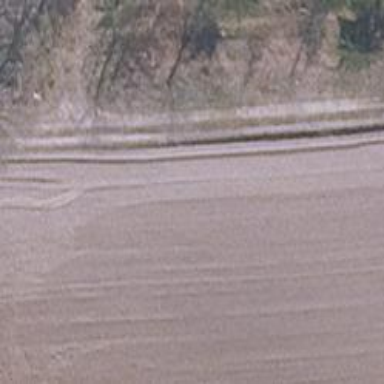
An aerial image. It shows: Sandy track road with grade4 tracktype.